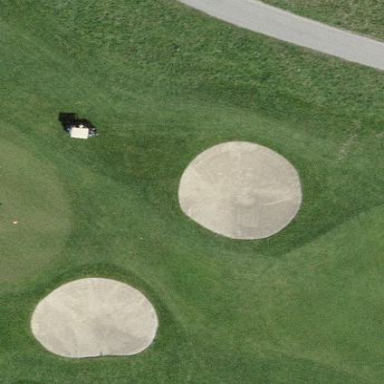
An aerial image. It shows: Golf bunker.